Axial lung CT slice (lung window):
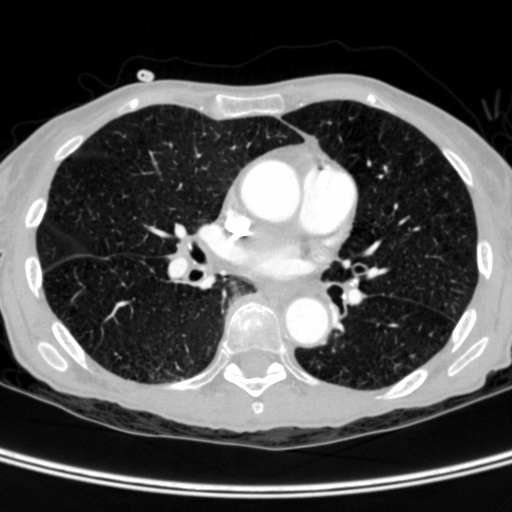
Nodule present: no